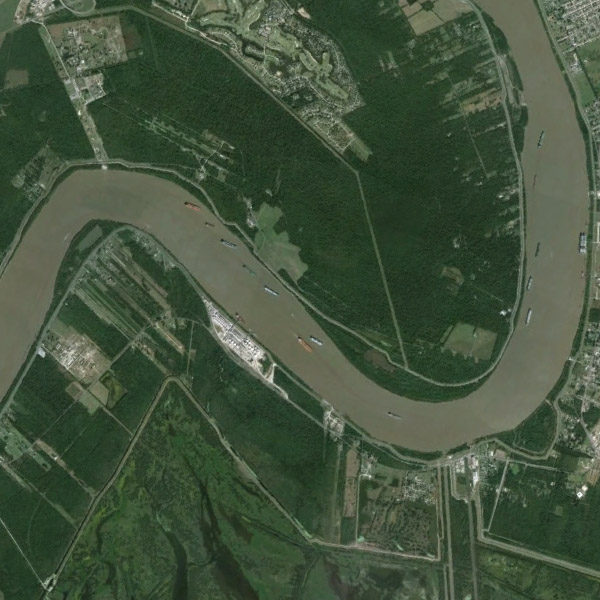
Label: River